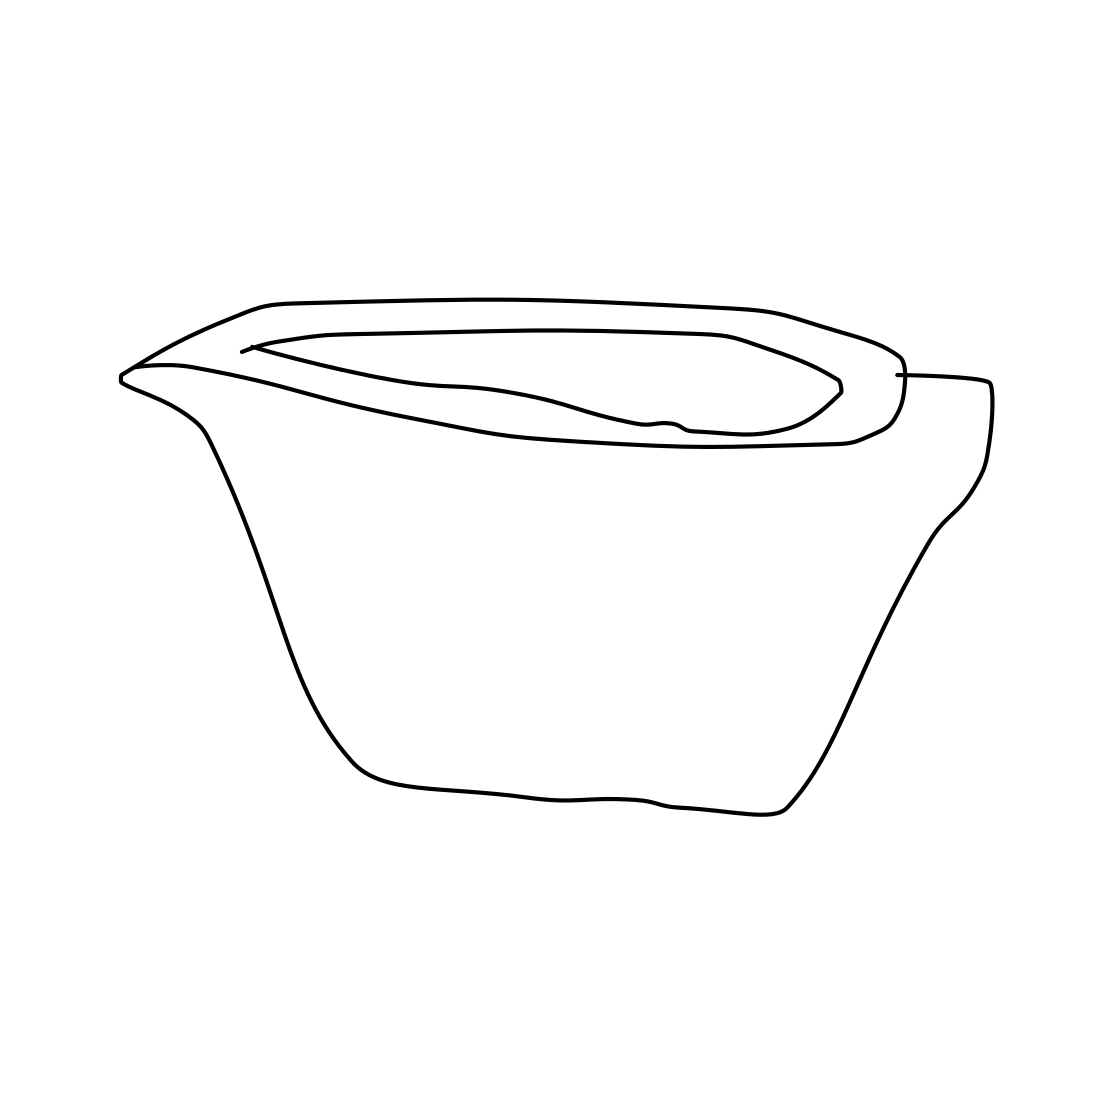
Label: bowl